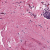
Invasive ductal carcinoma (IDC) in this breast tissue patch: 0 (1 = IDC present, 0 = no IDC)